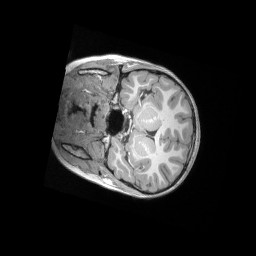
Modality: T1w
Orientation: coronal
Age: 9
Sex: female
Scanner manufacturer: siemens
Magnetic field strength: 3 T
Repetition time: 2.53 s
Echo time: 0.00164 s